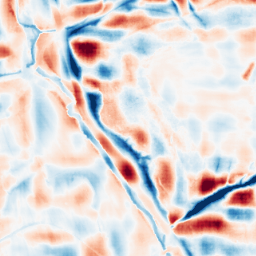
Category: wavelet
Decomposition family: wavelet_dwt
Decomposition parameters: wavelet: db4
level: 5
Upsampling method: sinc_blackman
Upsampling parameters: scale: 2
kernel_size: 4
Upsampling scale: 2